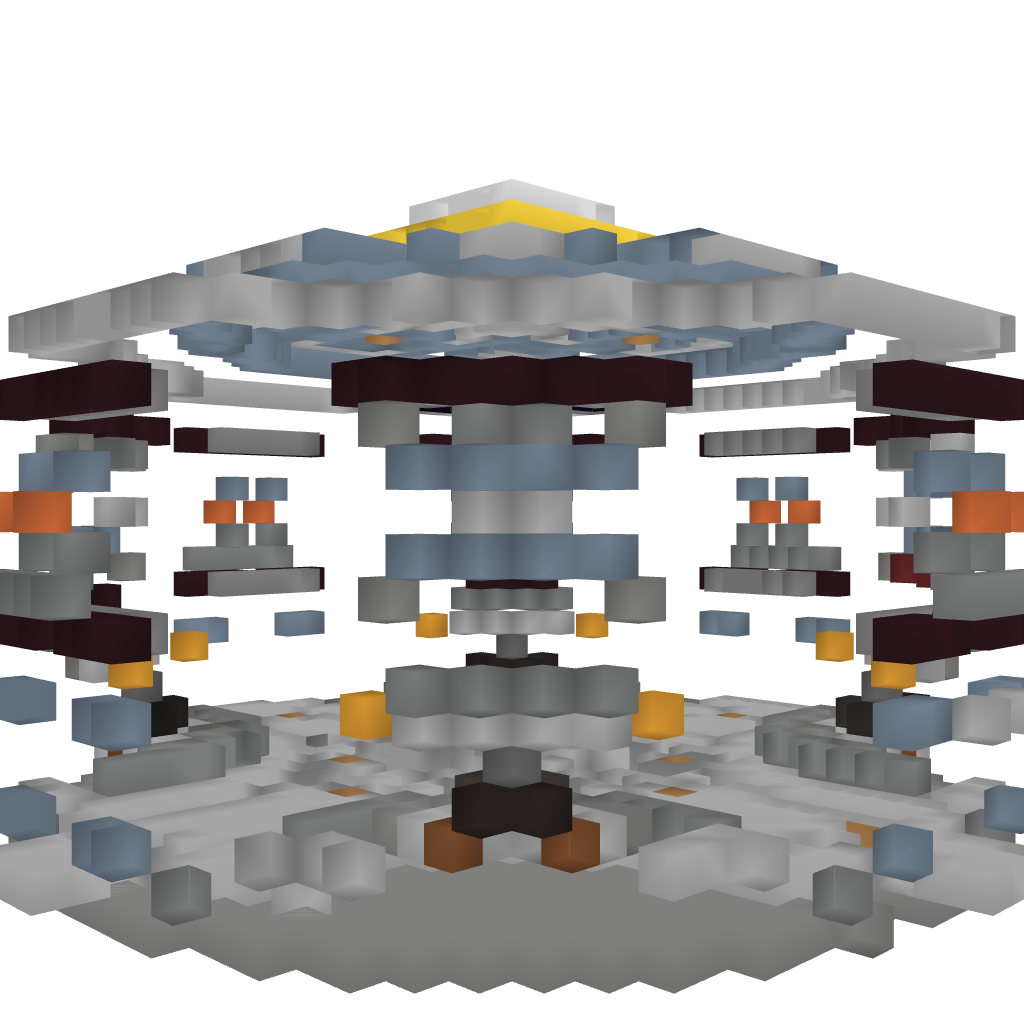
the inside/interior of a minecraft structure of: Nether Hub